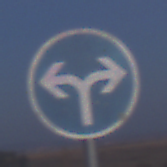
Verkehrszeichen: VorgeschriebeneFahrtrichtungRechtsOderLinks
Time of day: SunriseSunset
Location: Outdoor (Nature)
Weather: Clear
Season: NotSpecified
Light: Natural